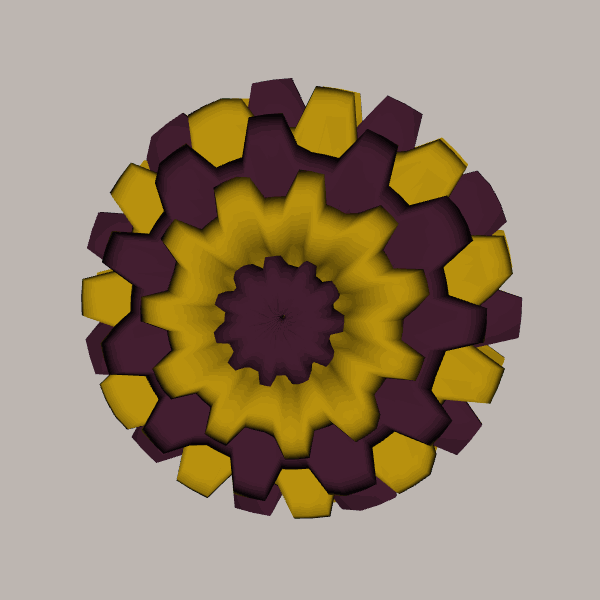
Background: light